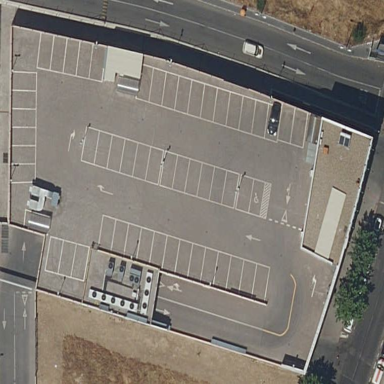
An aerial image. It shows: Commercial building housing supermarket.